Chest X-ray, PA view. Patient: 72 years old, sex M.
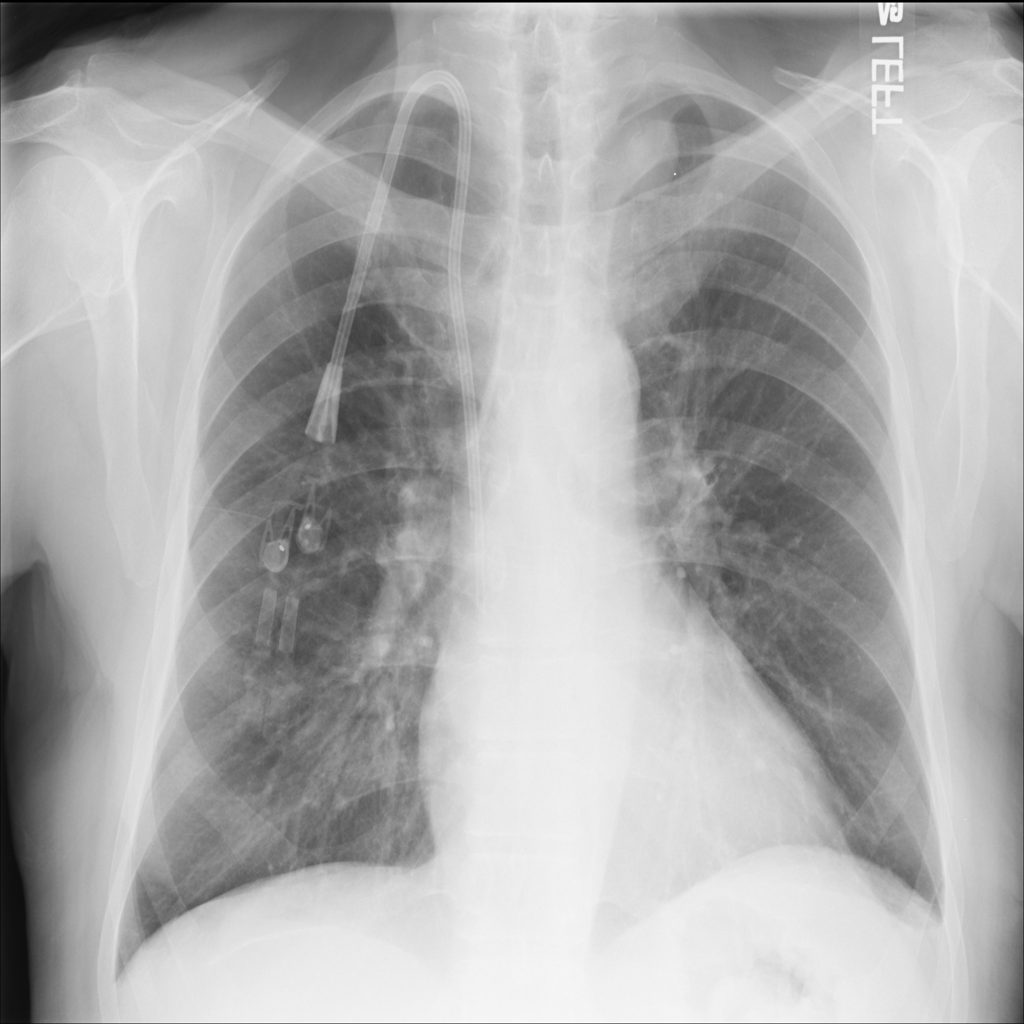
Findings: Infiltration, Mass